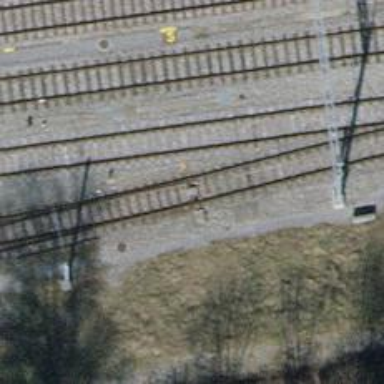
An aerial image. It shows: Railway switch.